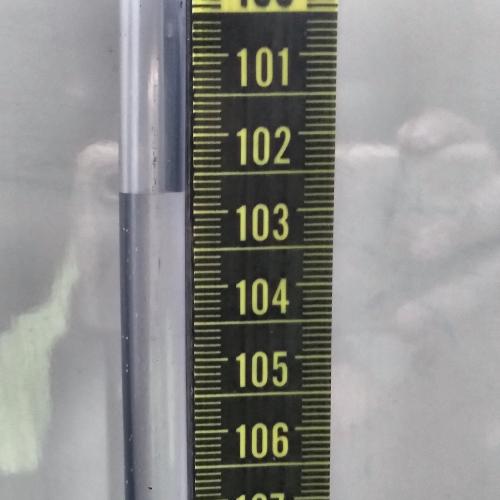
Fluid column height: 102.7 cm